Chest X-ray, AP view. Patient: 49 years old, sex M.
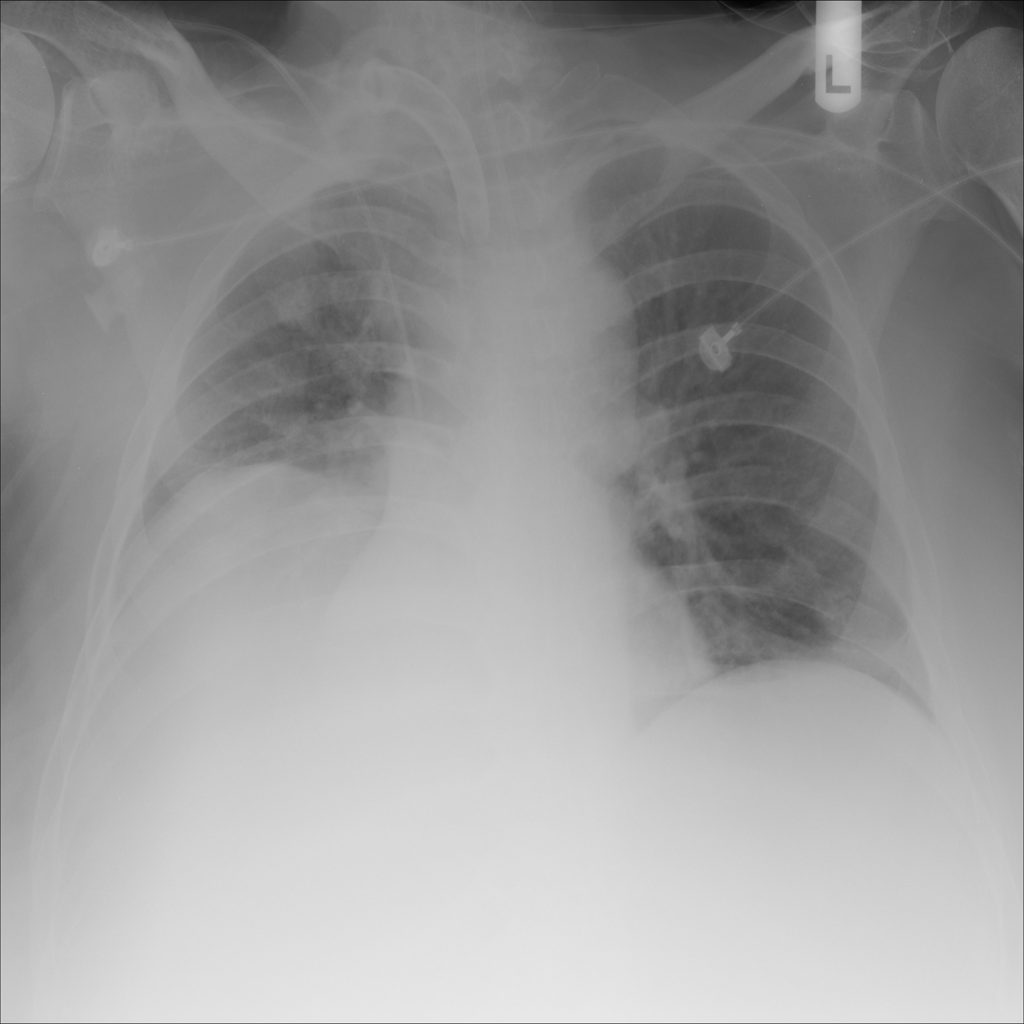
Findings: No Finding